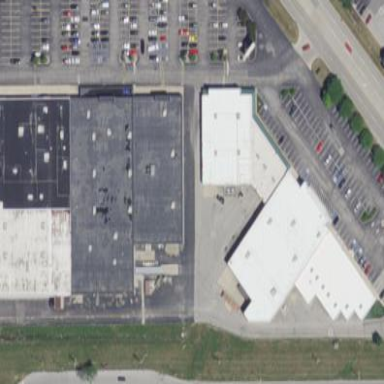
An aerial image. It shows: Commercial building.